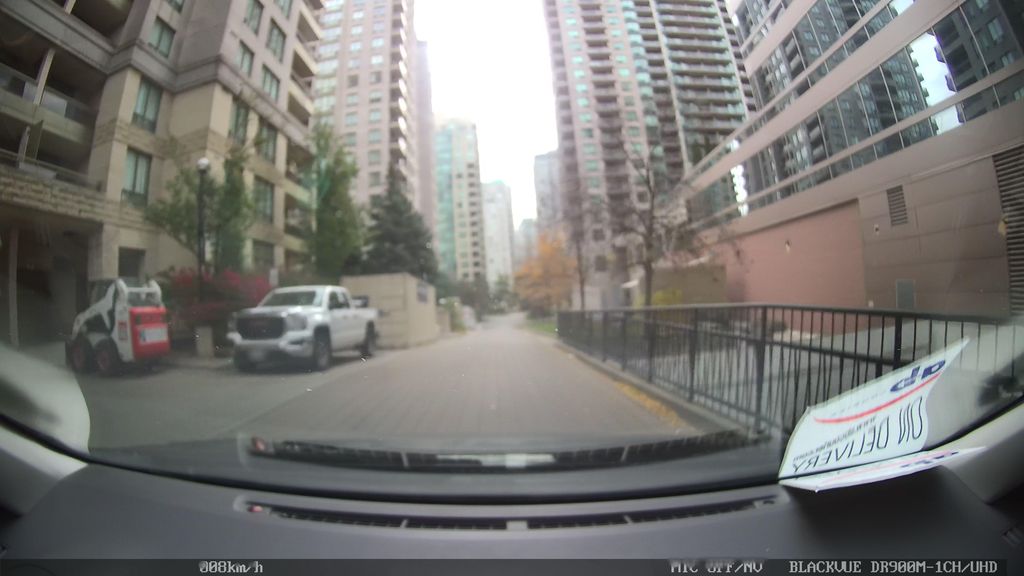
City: toronto